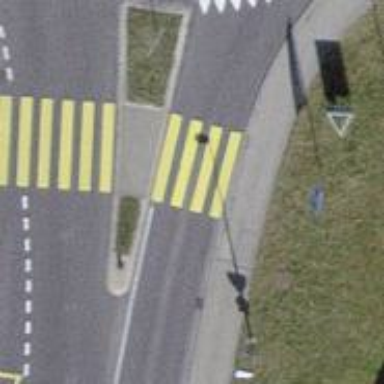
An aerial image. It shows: Kerb barrier.